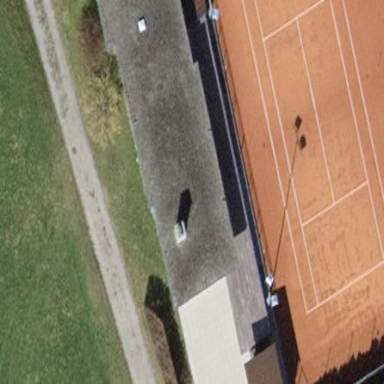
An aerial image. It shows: Clay tennis court pitch.